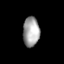
Tissue: lung
Cell type: Fibroblasts
Senescence score: 0.6296
Nuclear area (px): 479
Mean DAPI intensity: 163.883